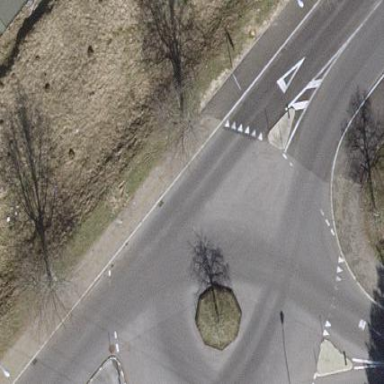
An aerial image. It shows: Roundabout on residential road with asphalt surface.